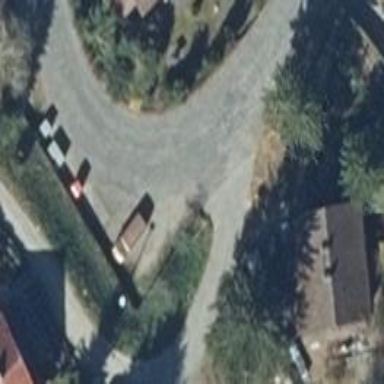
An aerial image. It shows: Paved residential road.